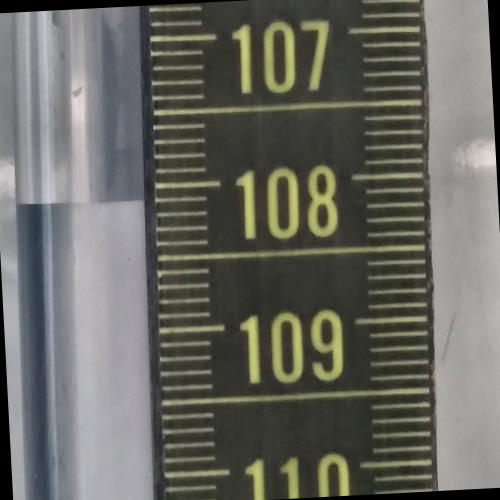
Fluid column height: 108.1 cm